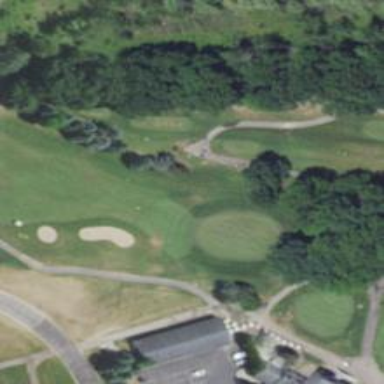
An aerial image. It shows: Service road used as golf cart path.